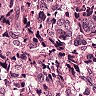
Metastatic tissue present: yes